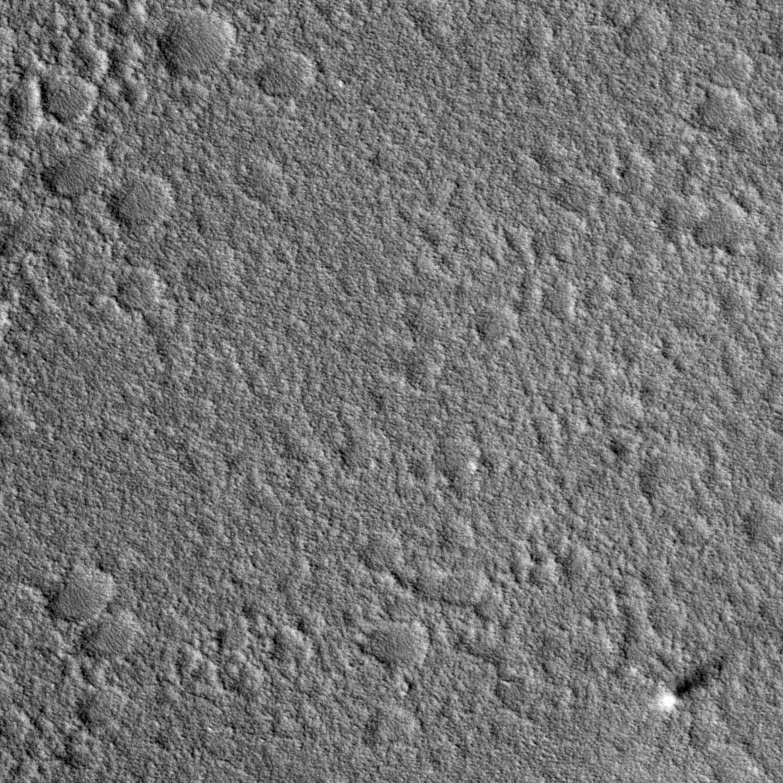
Label: dustdevil